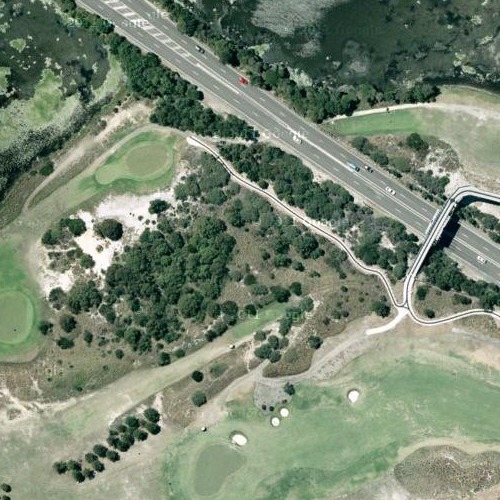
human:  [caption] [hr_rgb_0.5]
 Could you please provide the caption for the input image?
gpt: Some green bushes and white bunkers on the meadow while a highway passed by .

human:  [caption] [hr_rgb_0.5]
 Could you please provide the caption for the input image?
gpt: A meadow with some green bushes and white bunkers on it while a highway passed by .

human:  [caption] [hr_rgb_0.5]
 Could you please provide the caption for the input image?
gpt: Some green bushes and white bunkers on the meadow while a highway passed by .

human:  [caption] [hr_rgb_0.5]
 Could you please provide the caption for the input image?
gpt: A meadow with some green bushes and white bunkers while a highway passed by .

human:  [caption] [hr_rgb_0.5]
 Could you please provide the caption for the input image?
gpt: There is a meadow with some bushes and bunkers on it while a highway passed by .